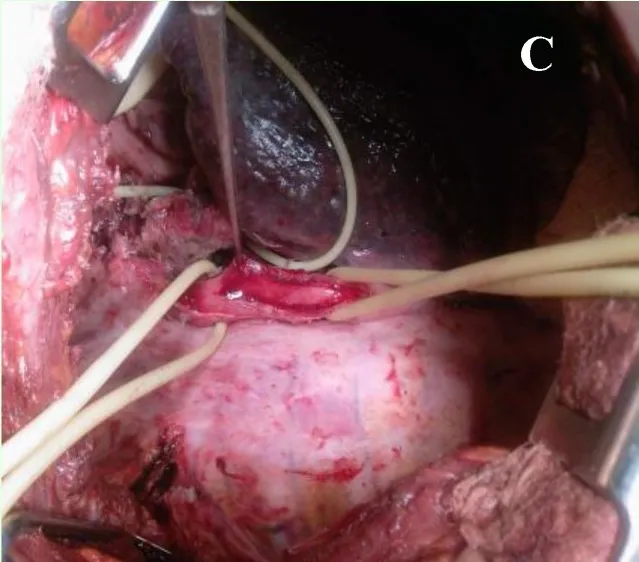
Esophageal myotomy.
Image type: medical_photograph (other_medical_photograph)